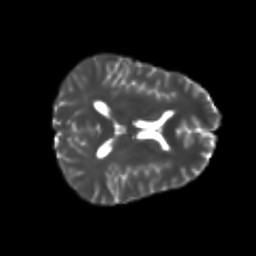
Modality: T2w
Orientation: axial
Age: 21
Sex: female
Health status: healthy
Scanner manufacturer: philips
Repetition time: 7.386 s
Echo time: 0.08599 s